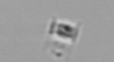
Label: Bacillariophyceae_morphotype1